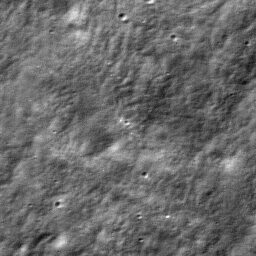
Host type: background_regolith
Lunar coordinates: latitude nan, longitude nan